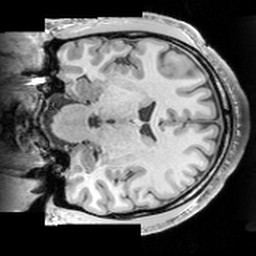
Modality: T1w
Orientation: coronal
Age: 32
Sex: male
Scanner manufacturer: siemens
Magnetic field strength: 3 T
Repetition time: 1.63 s
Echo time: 0.00311 s